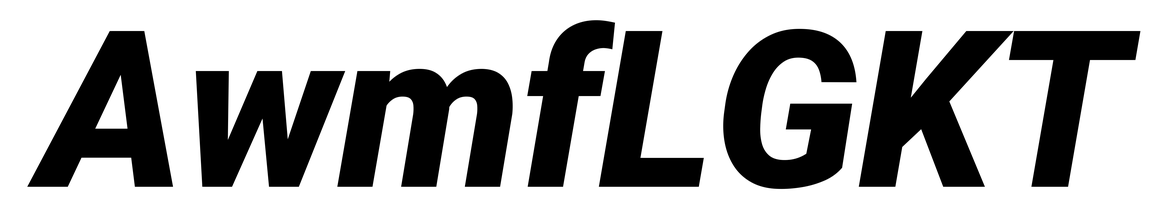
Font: Roboto-Italic_Black_Italic